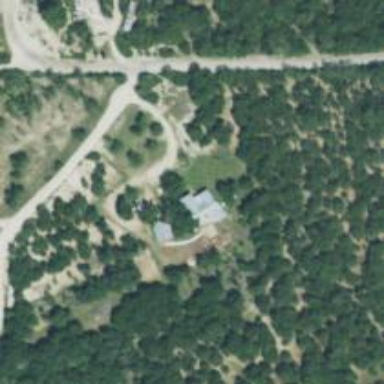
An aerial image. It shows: Driveway leading to service road.